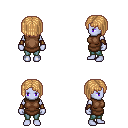
a pixel art fantasy rpg character, female body template, dark elf, purple skin, brown tunic, teal pants, light blonde pageboy hairstyle, leather bracers, four views (front, back, left, right), 2x2 character sprite sheet, small pixel art, hard edges, no anti-aliasing